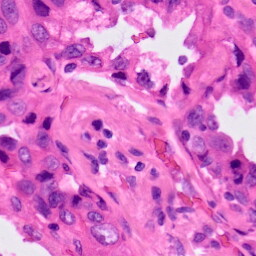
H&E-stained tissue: Lung